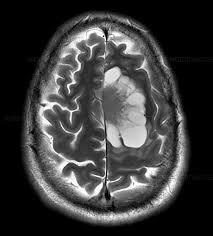
Label: meningioma